九年级 · 度量几何学
如图, 四边形 $A B C D$ 是 $\odot O$ 的内接四边形, $\odot O$ 的半径为 $3, \angle C=140^{\circ}$,则弧 $B D$ 的长为 $($ )

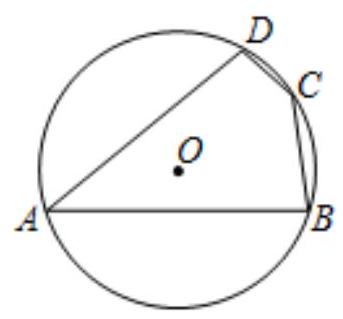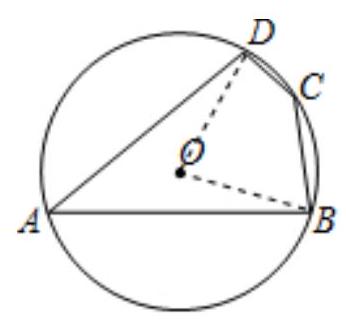
A. $\frac{2}{3} \pi$

B. $\frac{4}{3} \pi$

C. $\pi$

D. $2 \pi$

第 II 卷（非选择题）


答案: B
解析: 解: 连接 $O B 、 O D$,

$\because$ 四边形 $A B C D$ 是 $\odot O$ 的内接四边形, $\angle C=140^{\circ}$,

$\therefore \angle A+\angle C=180^{\circ}$,

$\therefore \angle A=180^{\circ}-\angle C=40^{\circ}$,

$\therefore \angle B O D=2 \angle A=80^{\circ}$,

$\therefore \overparen{B D}=\frac{80 \cdot \pi \times 3}{180}=\frac{4}{3} \pi$,

故选: $B$.
连接 $O B 、 O D$, 根据圆内接四边形的性质求出 $\angle A$ 的度数, 根据圆周角定理求出 $\angle B O D$ 的度数, 利用弧长公式计算即可.

本题考查的是圆内接四边形的性质、圆周角定理以及弧长的计算, 掌握圆内接四边形的对角互补、弧长公式是解题的关键.